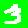
Digit: 3